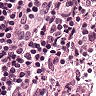
Metastatic tissue present: no